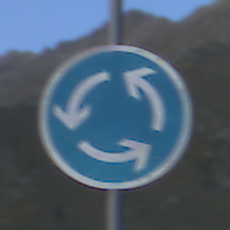
Verkehrszeichen: Kreisverkehr
Umgebung: Outdoor, RoadRail
Tageszeit: SunriseSunset
Wetter: Clear
Licht: Natural
Jahreszeit: NotSpecified
Kontrast: LowContrast